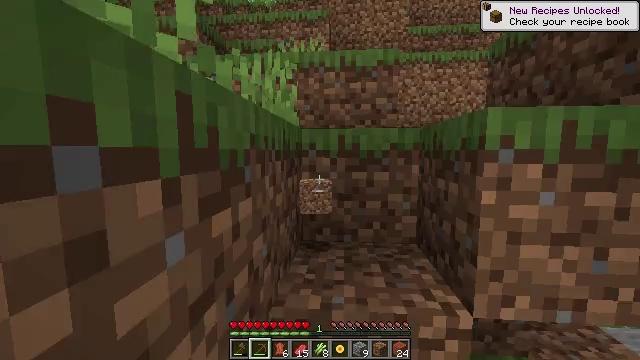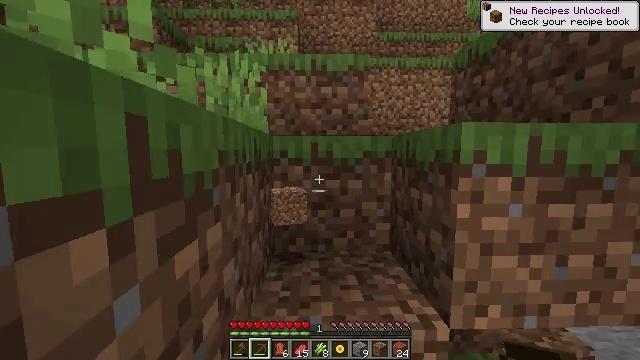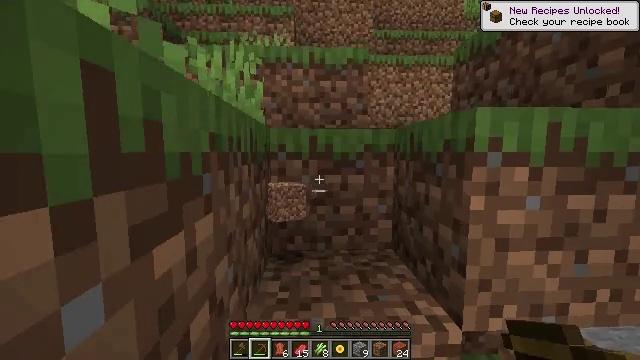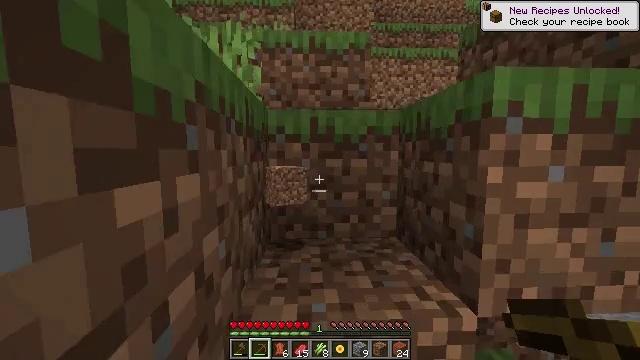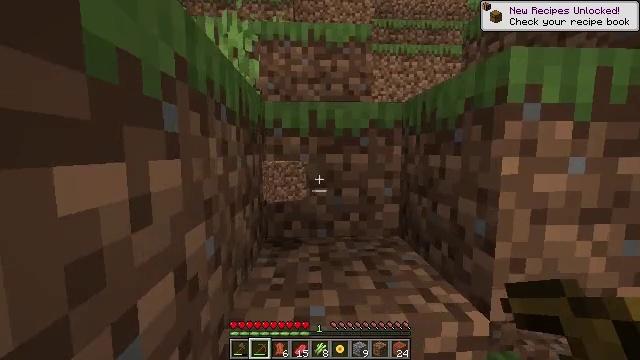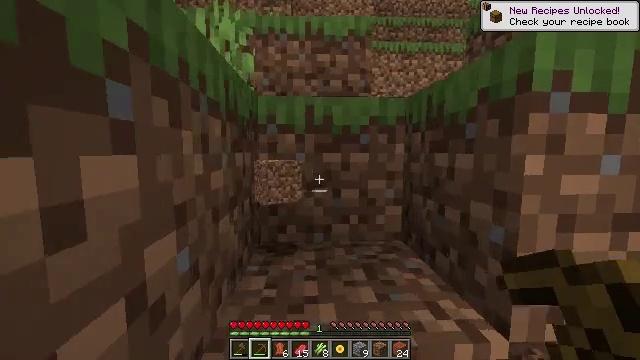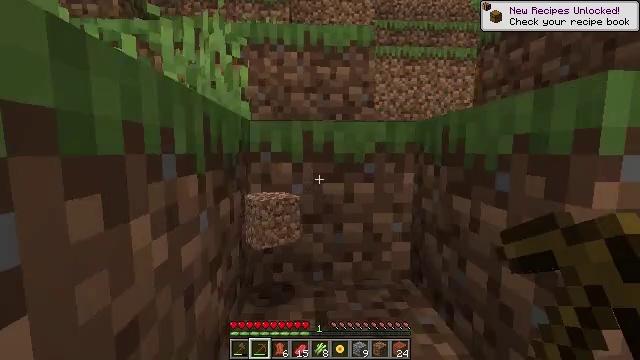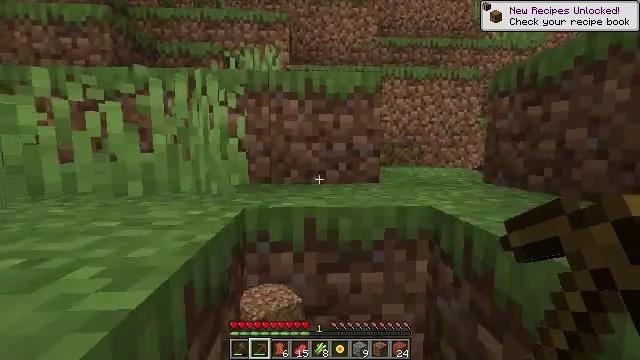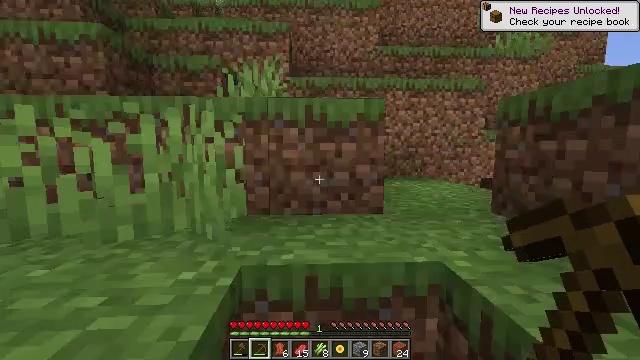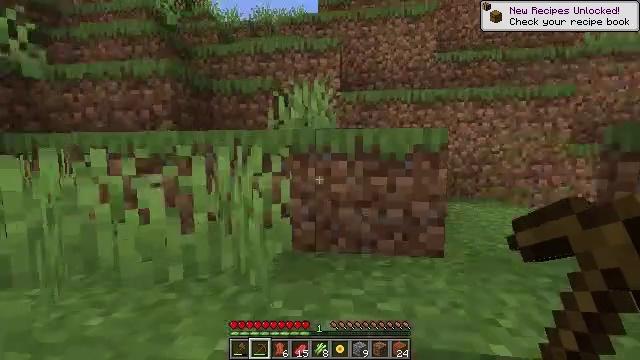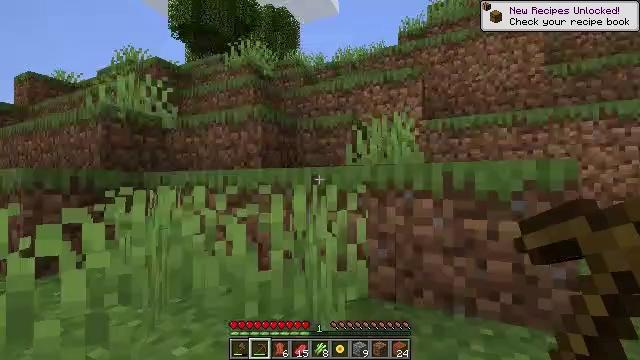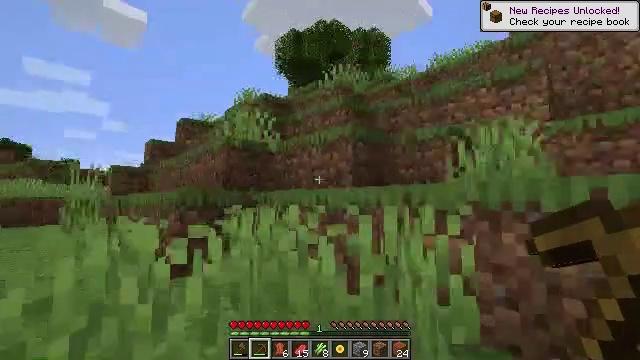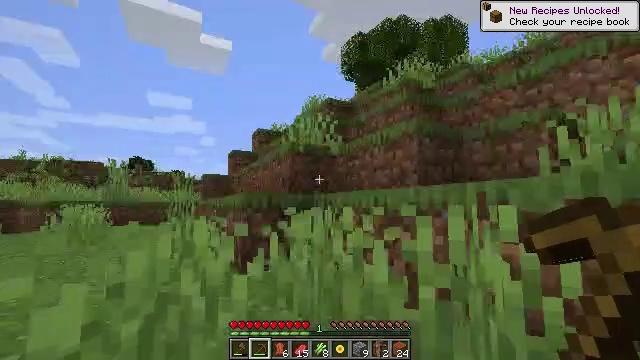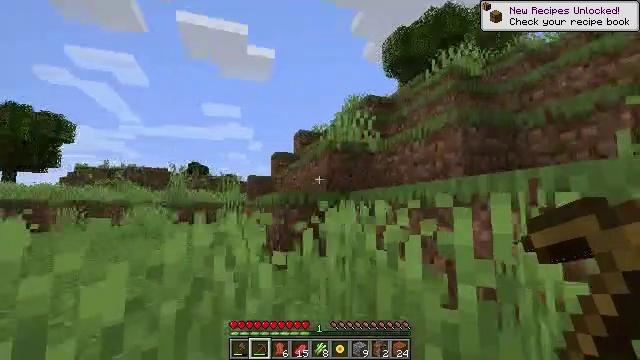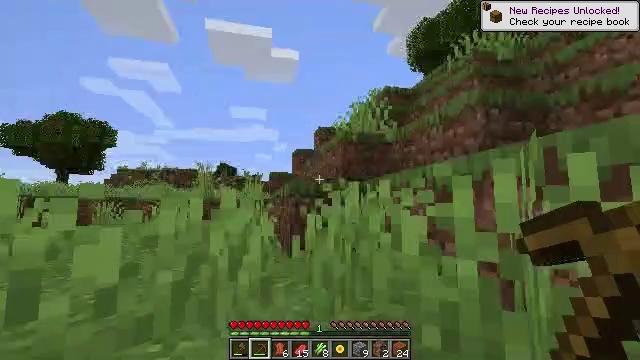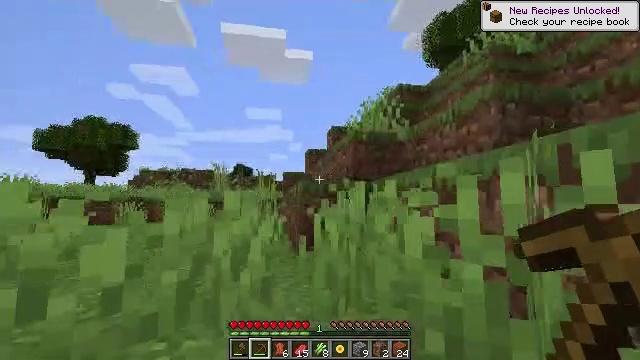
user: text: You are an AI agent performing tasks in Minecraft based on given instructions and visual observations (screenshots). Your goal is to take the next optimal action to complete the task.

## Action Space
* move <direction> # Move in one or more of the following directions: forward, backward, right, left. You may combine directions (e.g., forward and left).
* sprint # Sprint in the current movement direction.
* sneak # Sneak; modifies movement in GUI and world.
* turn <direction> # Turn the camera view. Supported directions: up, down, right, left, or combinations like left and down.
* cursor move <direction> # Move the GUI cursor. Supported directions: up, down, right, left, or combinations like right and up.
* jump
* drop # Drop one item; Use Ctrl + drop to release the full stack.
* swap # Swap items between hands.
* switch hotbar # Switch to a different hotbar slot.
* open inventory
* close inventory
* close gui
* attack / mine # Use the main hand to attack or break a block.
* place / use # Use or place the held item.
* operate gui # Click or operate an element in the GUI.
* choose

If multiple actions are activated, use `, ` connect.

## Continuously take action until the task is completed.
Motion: motion action
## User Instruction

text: Break the sugar cane.
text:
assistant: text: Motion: move forward, jump
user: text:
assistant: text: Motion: move forward, jump
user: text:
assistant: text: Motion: move forward, jump
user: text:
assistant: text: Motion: move forward, jump
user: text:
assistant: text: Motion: move forward, jump
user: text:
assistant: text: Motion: move forward, jump
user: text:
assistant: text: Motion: move forward, jump
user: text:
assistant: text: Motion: move forward, jump
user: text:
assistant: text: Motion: move forward, turn left and up, jump
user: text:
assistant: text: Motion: move forward, turn left and up, jump
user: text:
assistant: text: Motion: move forward, turn left and up, jump
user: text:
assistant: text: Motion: move forward, turn left, jump
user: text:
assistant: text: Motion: move forward, turn left, jump
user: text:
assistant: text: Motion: move forward, turn left, jump
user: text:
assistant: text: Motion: move forward, turn left, jump
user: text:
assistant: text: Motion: move forward, turn left, jump
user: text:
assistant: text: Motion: move forward, turn left, jump
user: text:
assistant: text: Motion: move forward, jump
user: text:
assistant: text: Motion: move forward, turn left and down, jump
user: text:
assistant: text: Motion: move forward, turn left and down, jump
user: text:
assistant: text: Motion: move forward, turn left and down, jump
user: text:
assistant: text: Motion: move forward, jump
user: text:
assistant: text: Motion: move forward, jump
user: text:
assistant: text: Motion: move forward, jump
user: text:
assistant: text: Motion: move forward
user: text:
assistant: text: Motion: move forward
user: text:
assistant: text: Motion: move forward
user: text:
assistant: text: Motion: move forward, turn left
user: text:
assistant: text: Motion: move forward, turn left and down
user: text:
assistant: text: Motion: move forward, turn left and down